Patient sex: F
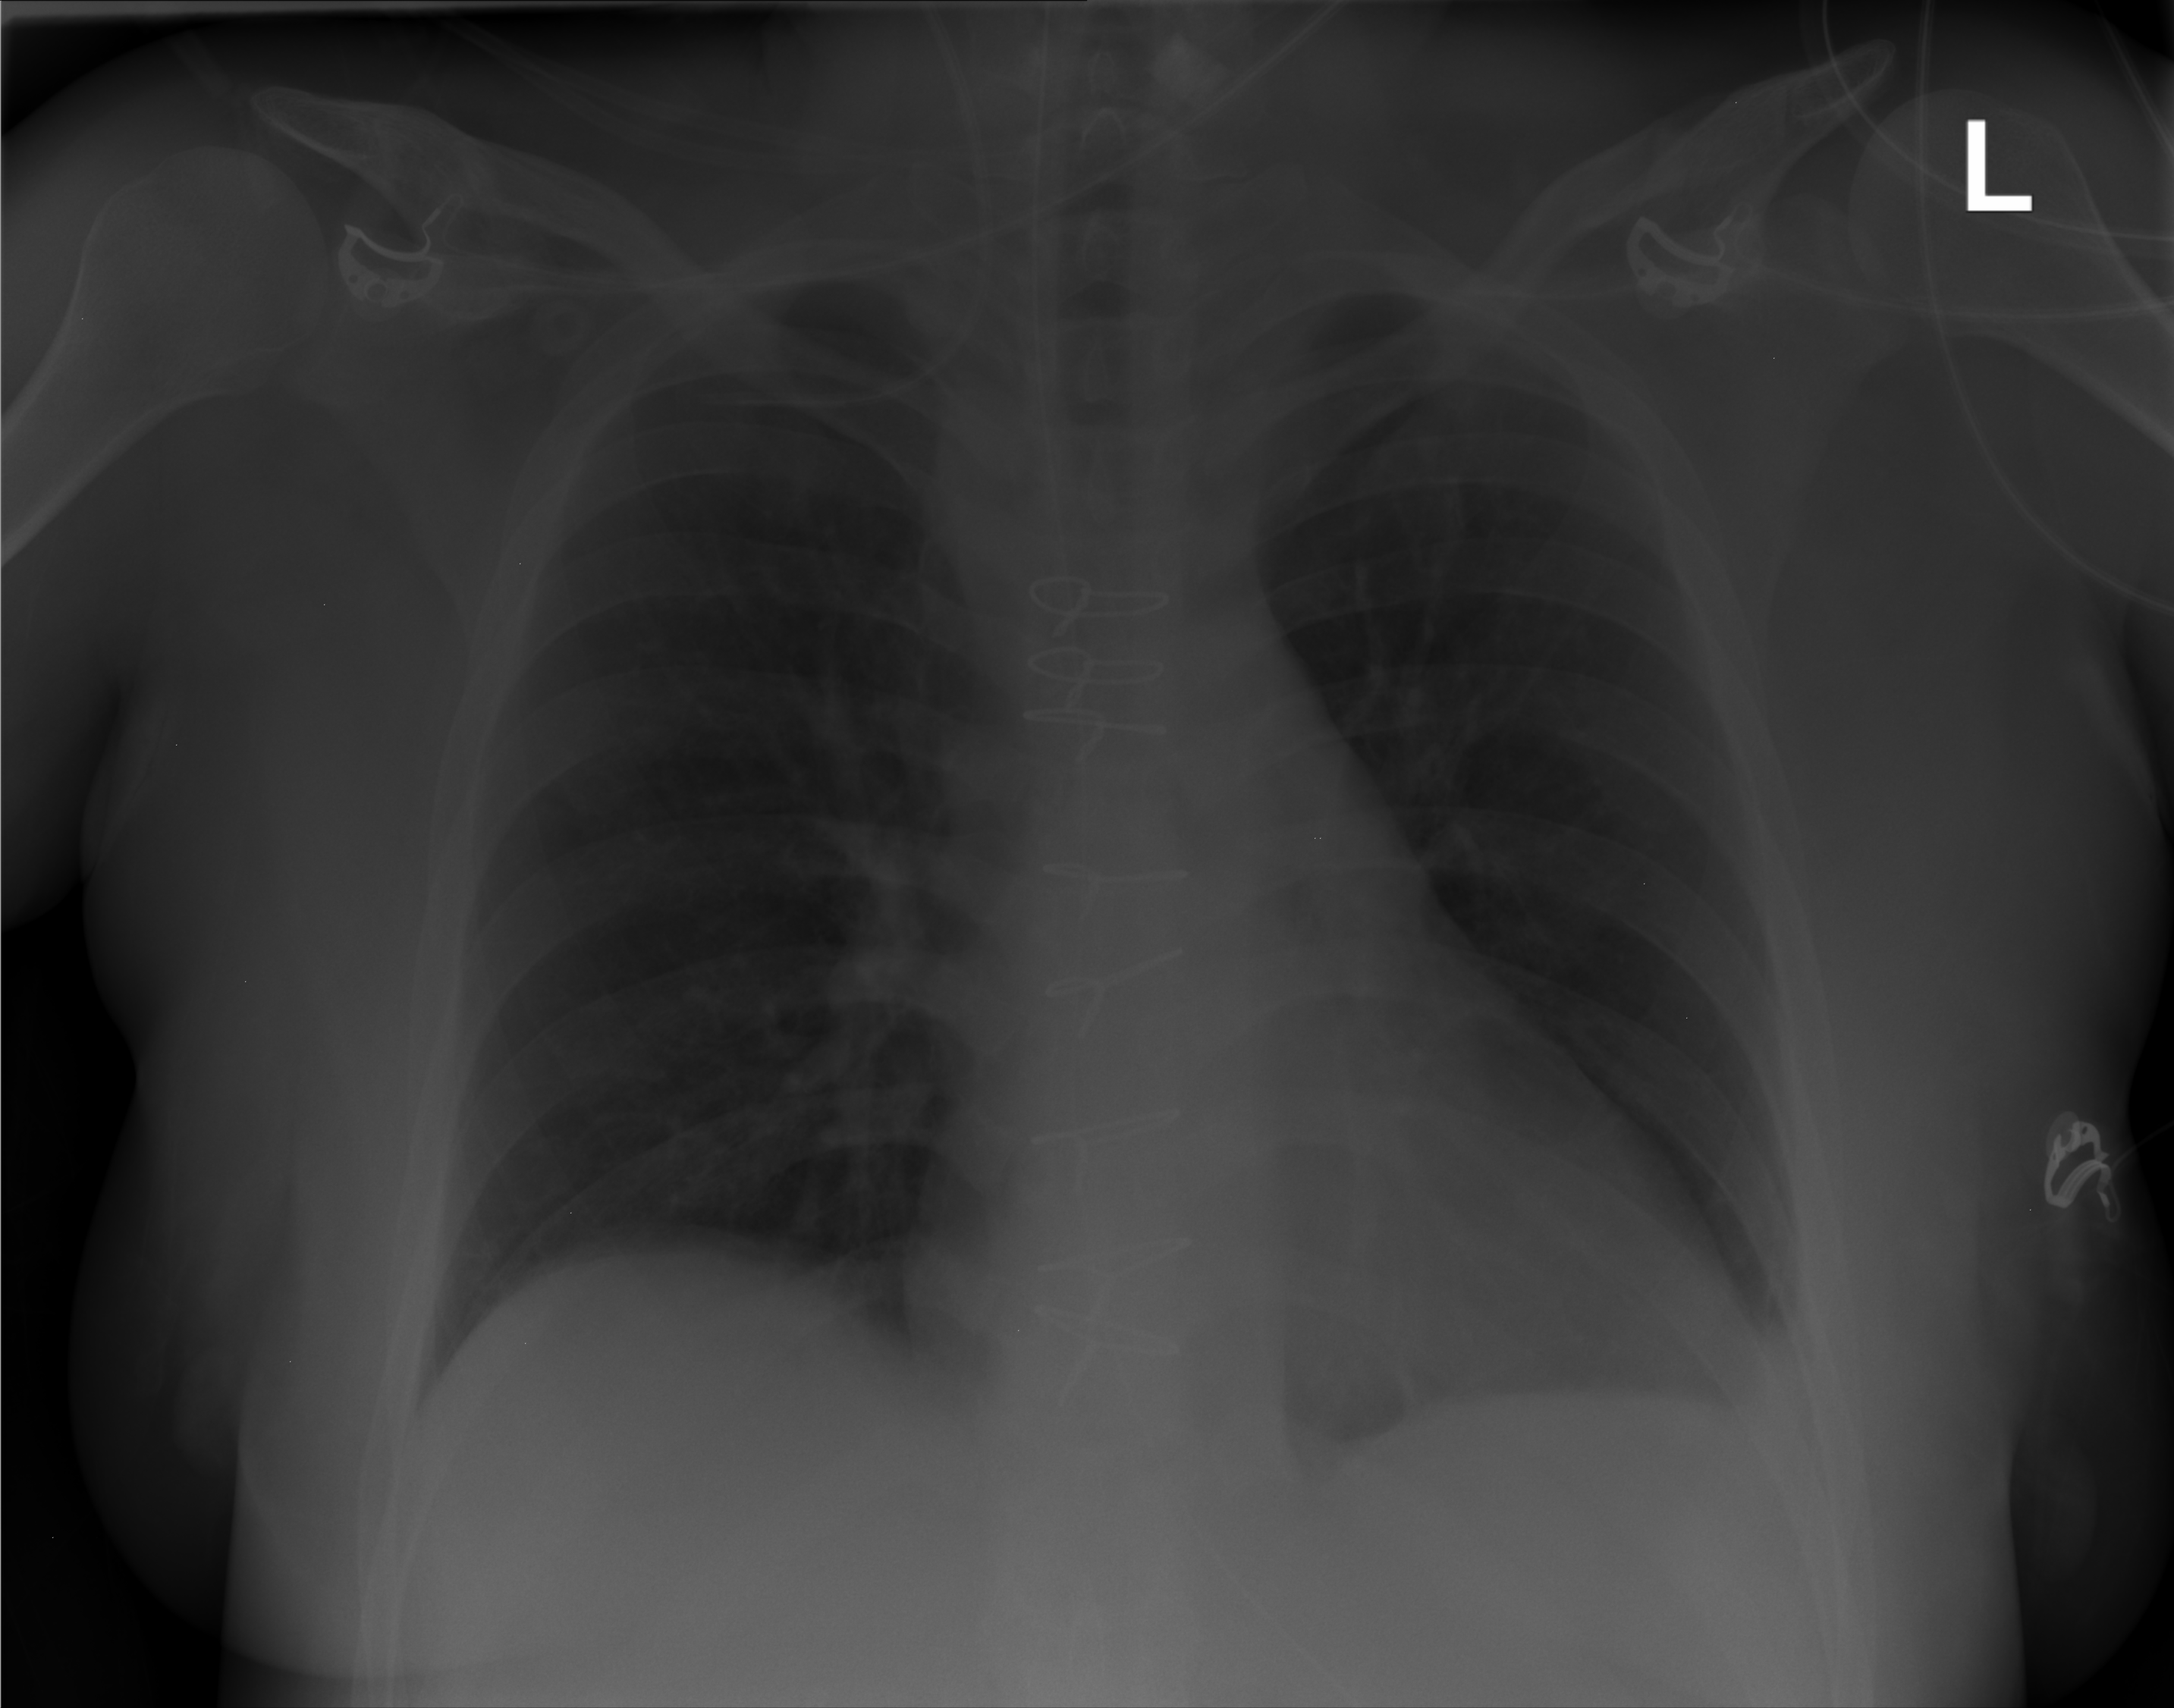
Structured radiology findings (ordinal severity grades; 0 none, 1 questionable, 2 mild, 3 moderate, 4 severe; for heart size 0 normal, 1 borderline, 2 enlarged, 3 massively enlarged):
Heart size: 1
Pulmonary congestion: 0
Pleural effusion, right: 0
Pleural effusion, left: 0
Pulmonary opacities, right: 0
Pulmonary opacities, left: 0
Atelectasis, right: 0
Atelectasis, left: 2